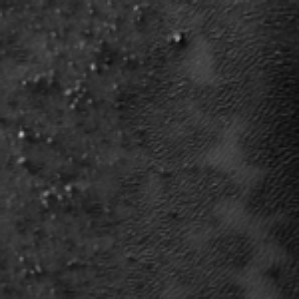
Label: frost